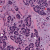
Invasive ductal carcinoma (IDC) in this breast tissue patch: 1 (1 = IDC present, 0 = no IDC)